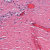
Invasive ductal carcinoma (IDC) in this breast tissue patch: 0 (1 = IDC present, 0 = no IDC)